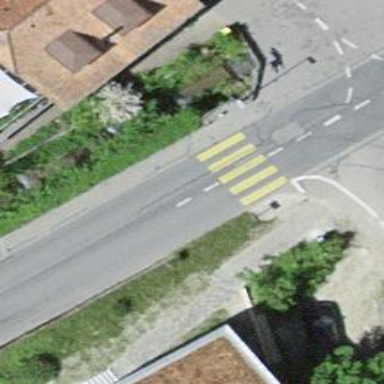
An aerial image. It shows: Uncontrolled road crossing with markings.